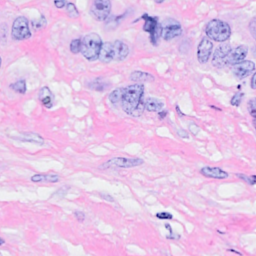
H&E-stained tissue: Breast